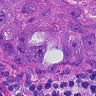
Metastatic tissue present: yes